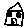
Label: house